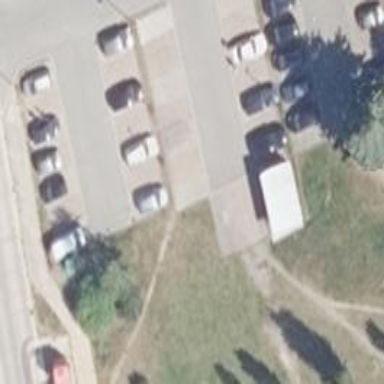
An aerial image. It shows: Dirt path.